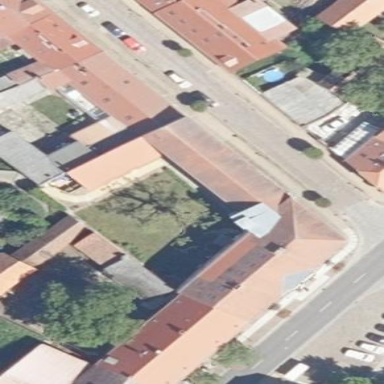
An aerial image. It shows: Civic building that serves as town hall.